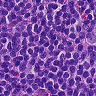
Metastatic tissue present: no